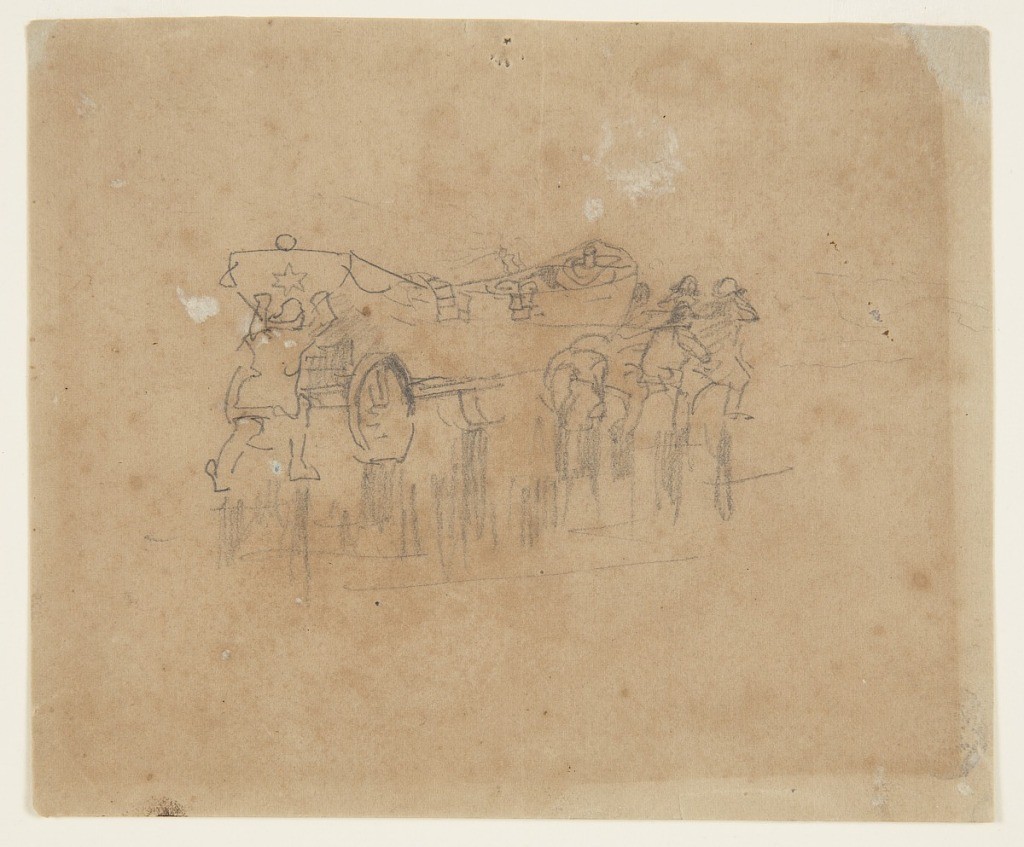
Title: Study for "The Wreck"
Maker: Winslow Homer, American, 1836–1910
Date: ca. 1895–96
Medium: Graphite, with pen and black ink and brown ink on green buff paper. discolored to brown
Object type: Drawing
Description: Horizontal view of four coastguardsmen pulling, and one pushing a lifeboat along wet sand. Lifeboat resting on carriage wheels; star painted on visible end of boat. Turbulent waves indicated at right edge.